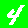
Digit: 4